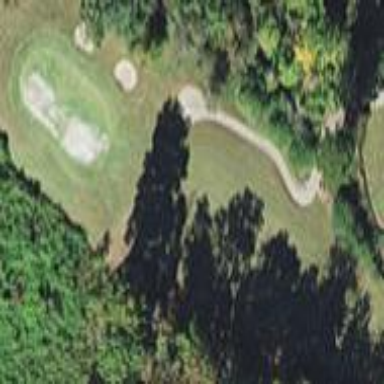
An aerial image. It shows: Grassy area designated as golf fairway.